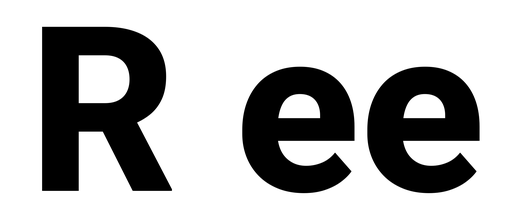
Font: Roboto_ExtraBold